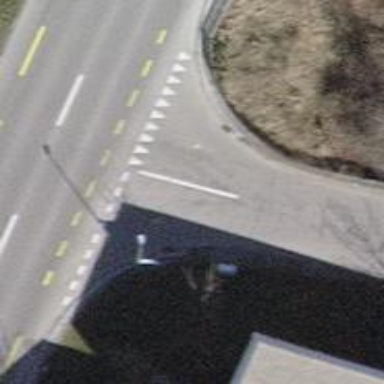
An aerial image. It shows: Road with "give way" sign.